Field crop: maize
Growth stage: 2
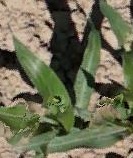
Species: maize